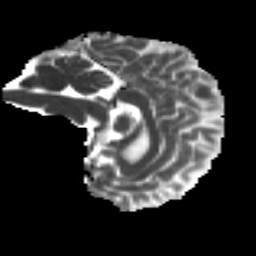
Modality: MD
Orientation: sagittal
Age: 44
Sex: male
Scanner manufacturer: ge
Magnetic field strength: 3 T
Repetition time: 7.8 s
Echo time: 0.0613 s